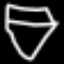
Label: diamond